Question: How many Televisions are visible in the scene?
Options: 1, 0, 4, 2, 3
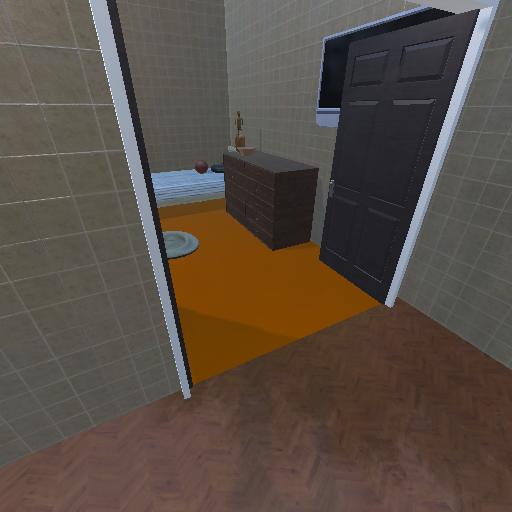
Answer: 1